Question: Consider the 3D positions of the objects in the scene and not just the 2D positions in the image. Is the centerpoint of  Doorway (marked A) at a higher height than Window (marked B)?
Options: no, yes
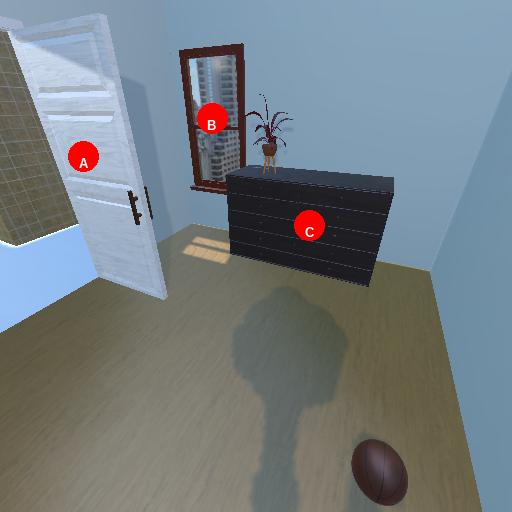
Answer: no